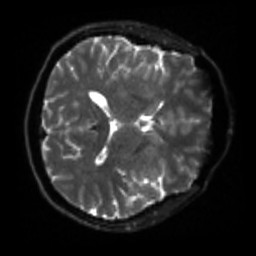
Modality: sbref
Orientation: axial
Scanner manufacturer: siemens
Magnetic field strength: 3 T
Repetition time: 4 s
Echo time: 0.0594 s